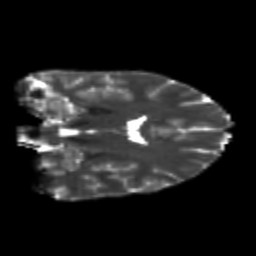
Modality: T2w
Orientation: coronal
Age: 24
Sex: male
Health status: healthy
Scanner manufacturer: philips
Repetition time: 7.478 s
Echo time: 0.08753 s